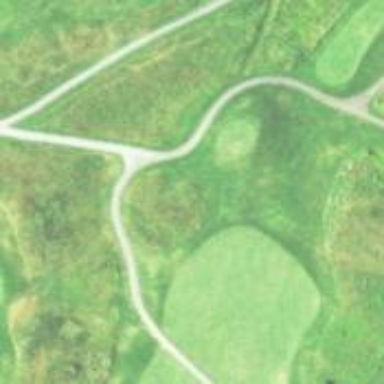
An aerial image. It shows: Service road with high-quality grade1 tracktype. It resembles golf cart path.